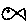
Label: fish